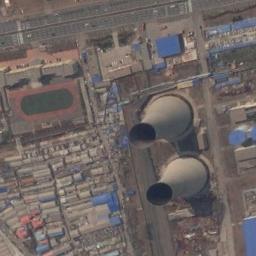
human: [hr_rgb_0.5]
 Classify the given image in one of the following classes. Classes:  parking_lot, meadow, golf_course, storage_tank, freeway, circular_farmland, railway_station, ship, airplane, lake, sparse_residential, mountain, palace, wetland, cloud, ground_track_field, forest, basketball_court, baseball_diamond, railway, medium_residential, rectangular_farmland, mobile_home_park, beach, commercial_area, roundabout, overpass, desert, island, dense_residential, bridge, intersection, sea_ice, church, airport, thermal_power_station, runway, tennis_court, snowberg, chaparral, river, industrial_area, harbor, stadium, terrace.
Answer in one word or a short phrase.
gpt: thermal_power_station